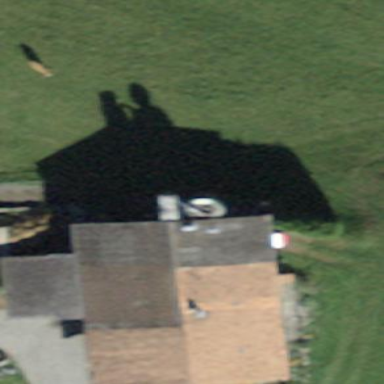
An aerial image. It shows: Farm building.